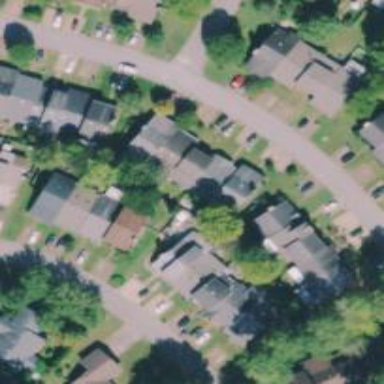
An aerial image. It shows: Neighborhood.